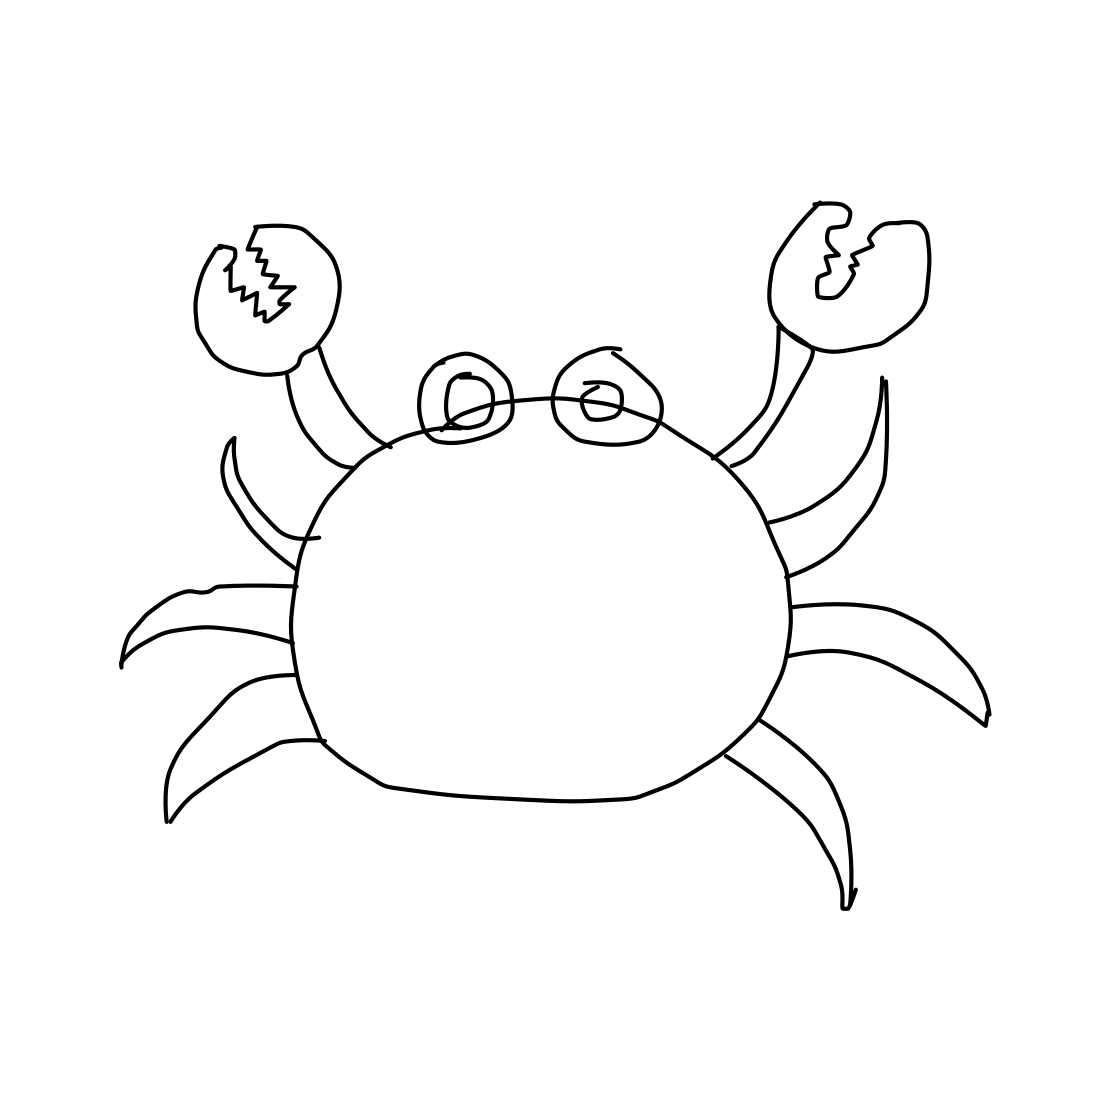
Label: crab